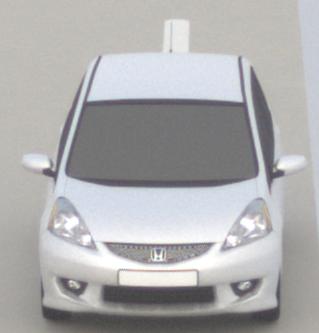
Make: Honda
Model: Jazz 1.2
Detailed model: Jazz (III) (11/08 - 04/11)
Model produced from: 2008/11
Model produced until: 2010/10
Doors: 5
Color: white
Road condition: dry road
Daytime: morning or afternoon
Contrast: low contrast